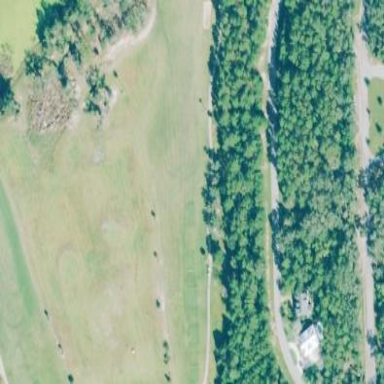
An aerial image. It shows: Driving range for golf on grass.